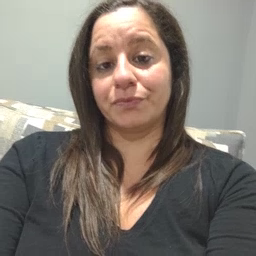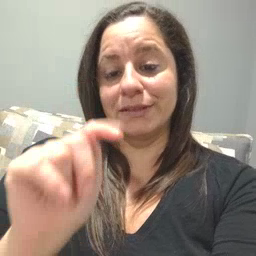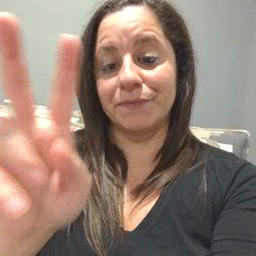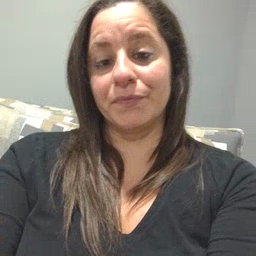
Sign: TV